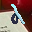
Label: 2